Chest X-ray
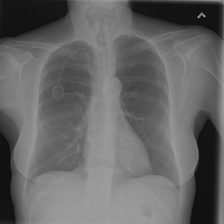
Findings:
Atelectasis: negative
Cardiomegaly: negative
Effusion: negative
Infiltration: negative
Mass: negative
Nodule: negative
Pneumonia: negative
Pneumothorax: negative
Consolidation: negative
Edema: negative
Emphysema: negative
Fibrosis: negative
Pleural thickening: negative
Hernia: negative